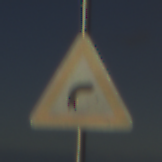
Verkehrszeichen: KurveRechts
Umgebung: Outdoor, Nature
Tageszeit: SunriseSunset
Wetter: PartlyCloudy
Licht: Natural
Jahreszeit: NotSpecified
Kontrast: HighContrast